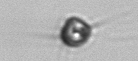
Label: Acanthoica_quattrospina